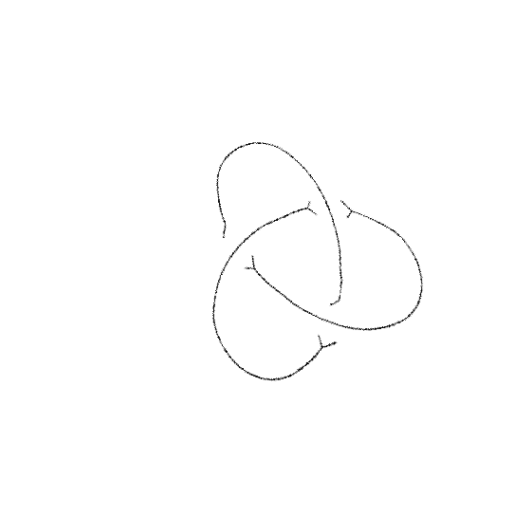
Crossing number: 3